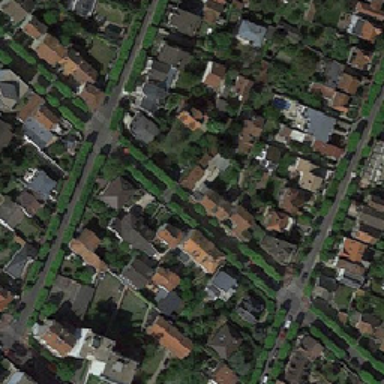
It is a dense residential area and is a roadside road of street trees .